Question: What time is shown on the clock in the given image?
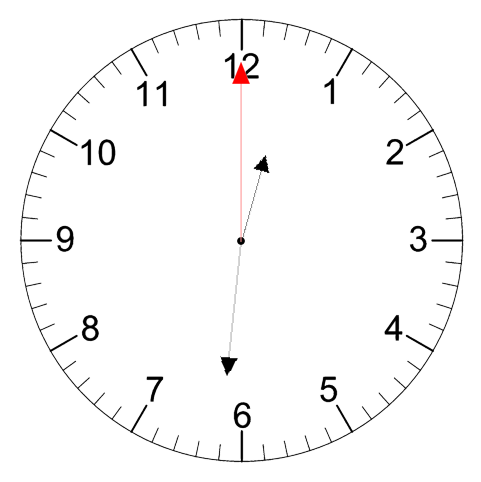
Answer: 12:31:00